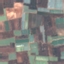
Land use / land cover: PermanentCrop